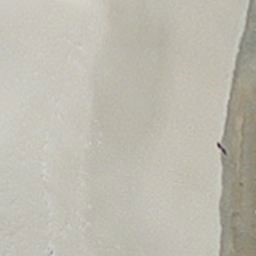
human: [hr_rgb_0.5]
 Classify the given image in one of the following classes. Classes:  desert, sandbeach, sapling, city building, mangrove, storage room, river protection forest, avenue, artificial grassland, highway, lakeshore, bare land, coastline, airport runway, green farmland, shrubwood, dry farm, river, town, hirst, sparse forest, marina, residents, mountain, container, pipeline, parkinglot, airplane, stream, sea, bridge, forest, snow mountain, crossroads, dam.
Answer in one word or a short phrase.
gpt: sandbeach